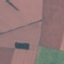
Label: AnnualCrop